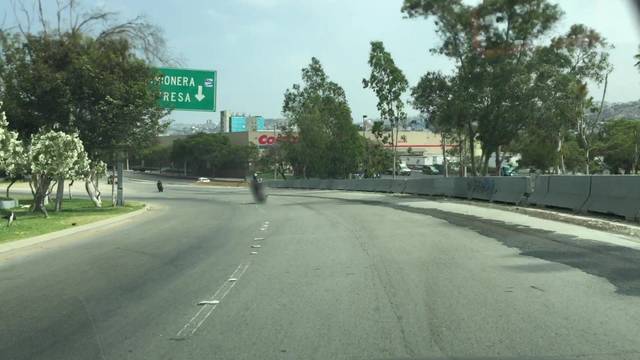
Region: Mexico
Coordinates: 32.534, -117.03